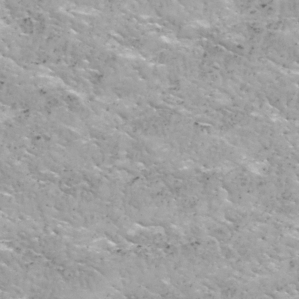
Label: frost